Question: Team,
I have a simple wpf project in Visual Studio 2013. The structure is shown below. All that the error says is as shown in the title "An error occurred while finding the resource dictionary". I have tried many suggestions from the net and running out of patience. Every thing seems to be alright. Any one experienced with this can kindly suggest some thing. Thanks in advance.

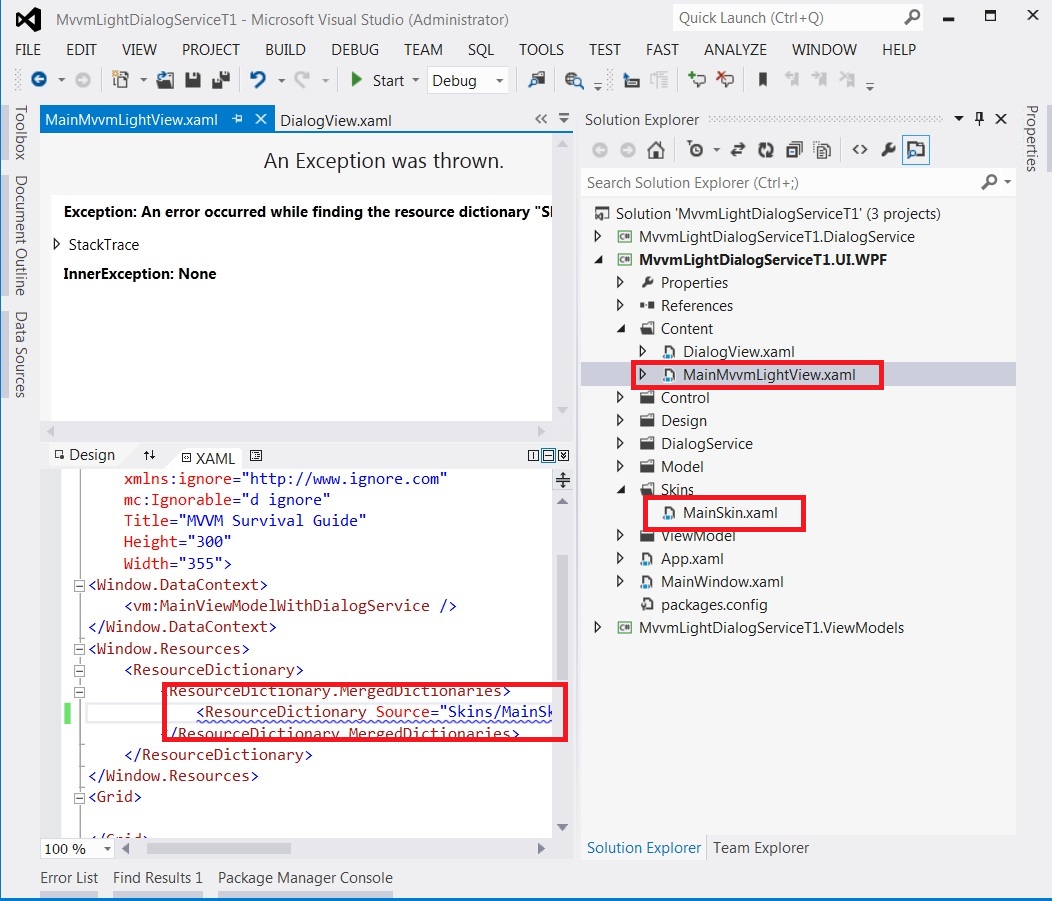
Answer: It should read:
'''
...Source="/Skins/MainSkin.xaml"
'''
As the skin isn't in the 'Content' directory.
At the moment it's looking for 'Content/Skins/MainSkin.xaml' (hence '/' will 'take it up' a directory back to the root).